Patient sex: F
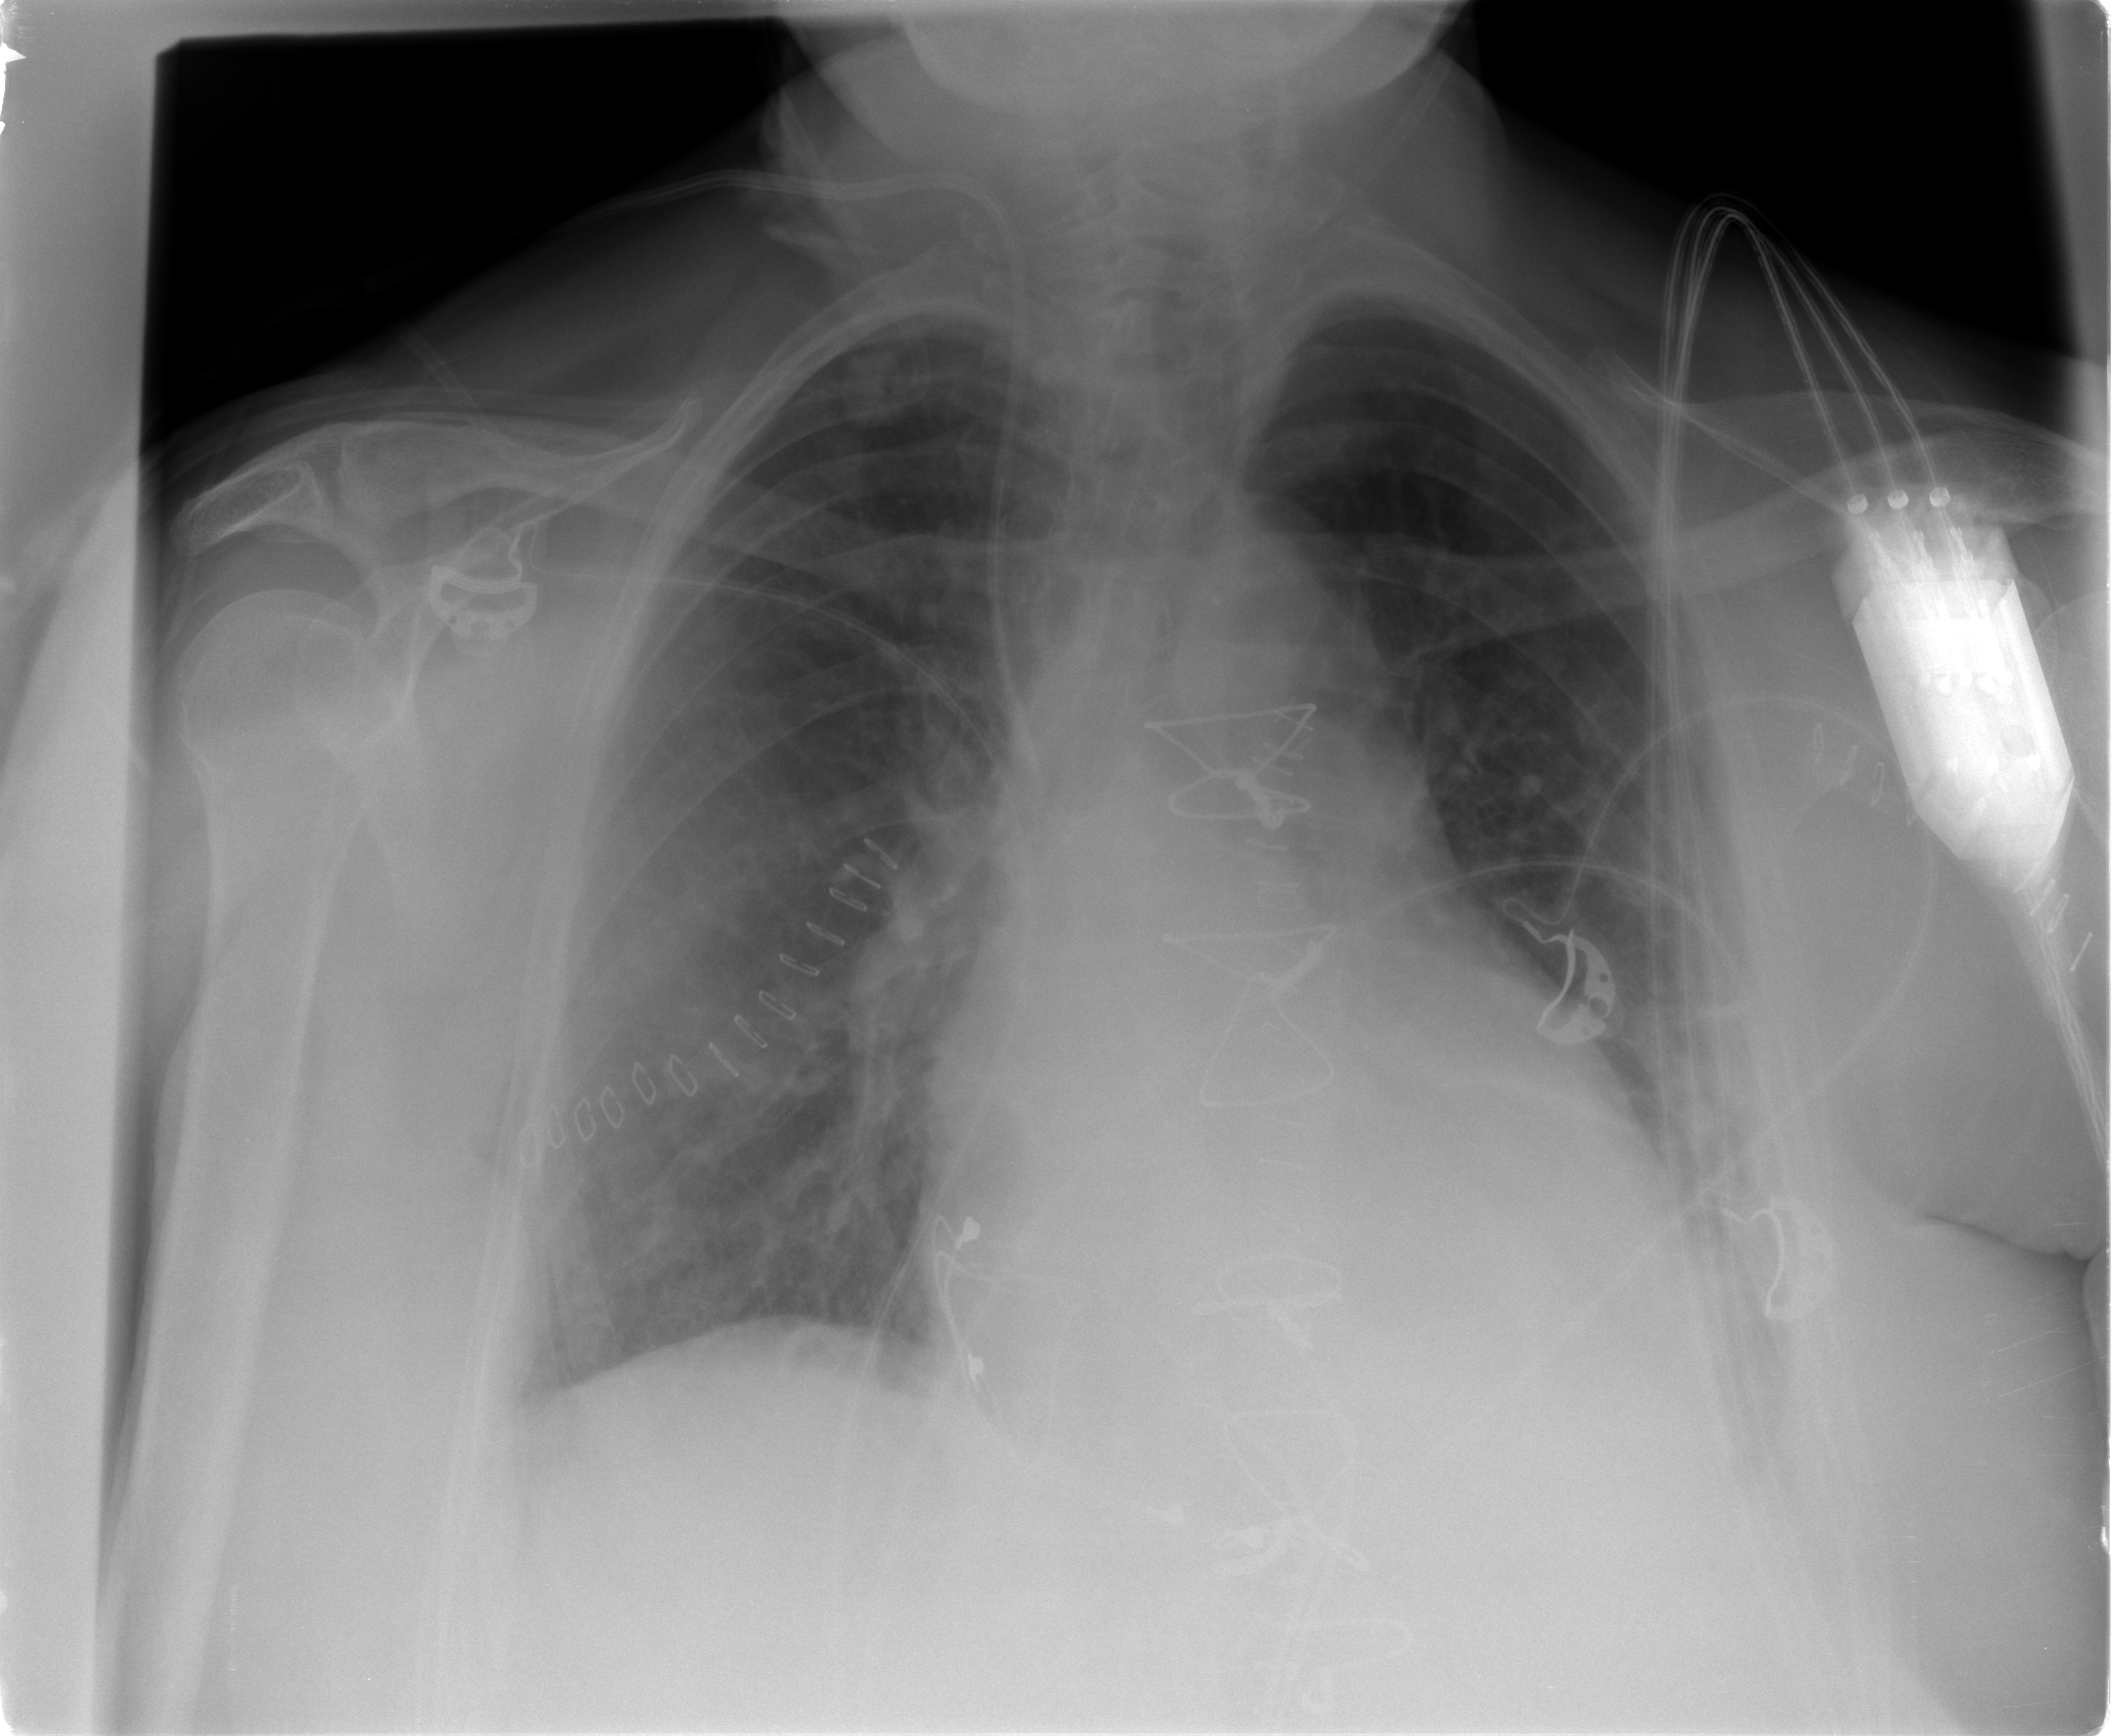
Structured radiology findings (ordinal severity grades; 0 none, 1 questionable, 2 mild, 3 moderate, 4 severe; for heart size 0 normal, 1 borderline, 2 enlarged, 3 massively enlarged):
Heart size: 0
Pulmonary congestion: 0
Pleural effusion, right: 0
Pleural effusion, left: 2
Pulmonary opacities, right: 0
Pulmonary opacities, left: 0
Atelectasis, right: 0
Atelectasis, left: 2